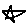
Label: star